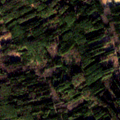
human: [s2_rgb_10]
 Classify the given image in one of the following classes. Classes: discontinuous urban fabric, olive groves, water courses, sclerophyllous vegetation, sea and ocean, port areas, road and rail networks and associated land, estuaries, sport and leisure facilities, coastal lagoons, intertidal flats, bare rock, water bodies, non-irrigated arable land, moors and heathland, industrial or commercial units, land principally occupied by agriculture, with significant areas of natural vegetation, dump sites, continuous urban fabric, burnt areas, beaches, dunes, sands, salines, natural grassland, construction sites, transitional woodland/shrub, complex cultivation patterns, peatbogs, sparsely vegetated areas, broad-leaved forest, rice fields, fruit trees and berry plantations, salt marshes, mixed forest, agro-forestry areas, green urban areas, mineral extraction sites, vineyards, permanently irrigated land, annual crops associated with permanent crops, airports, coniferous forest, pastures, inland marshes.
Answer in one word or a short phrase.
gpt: non-irrigated arable land, broad-leaved forest, coniferous forest, mixed forest